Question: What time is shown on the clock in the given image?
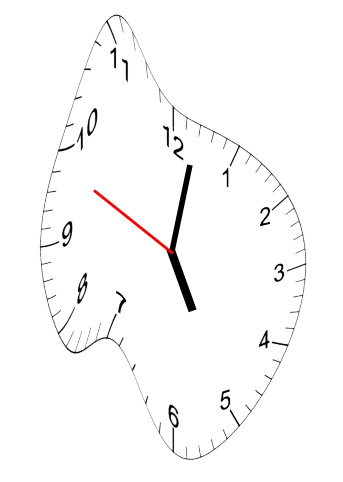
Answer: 05:01:49